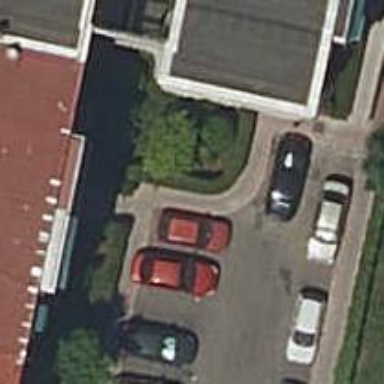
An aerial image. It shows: Sidewalk.